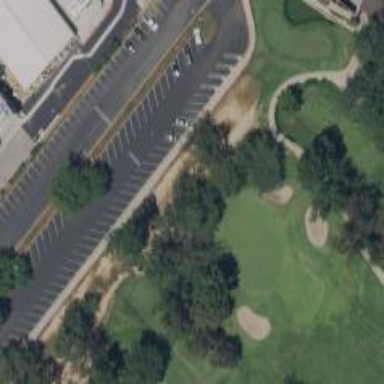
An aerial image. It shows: View of golf hole.